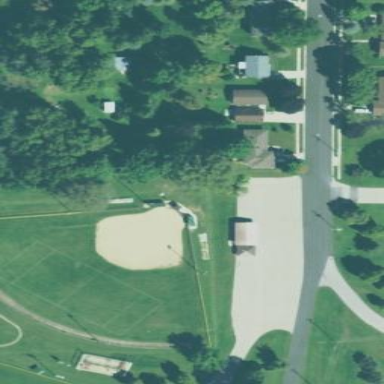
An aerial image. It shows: Grassy baseball pitch for leisure sports.